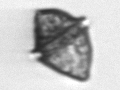
Label: Kryptoperidinium_triquetrum